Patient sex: M
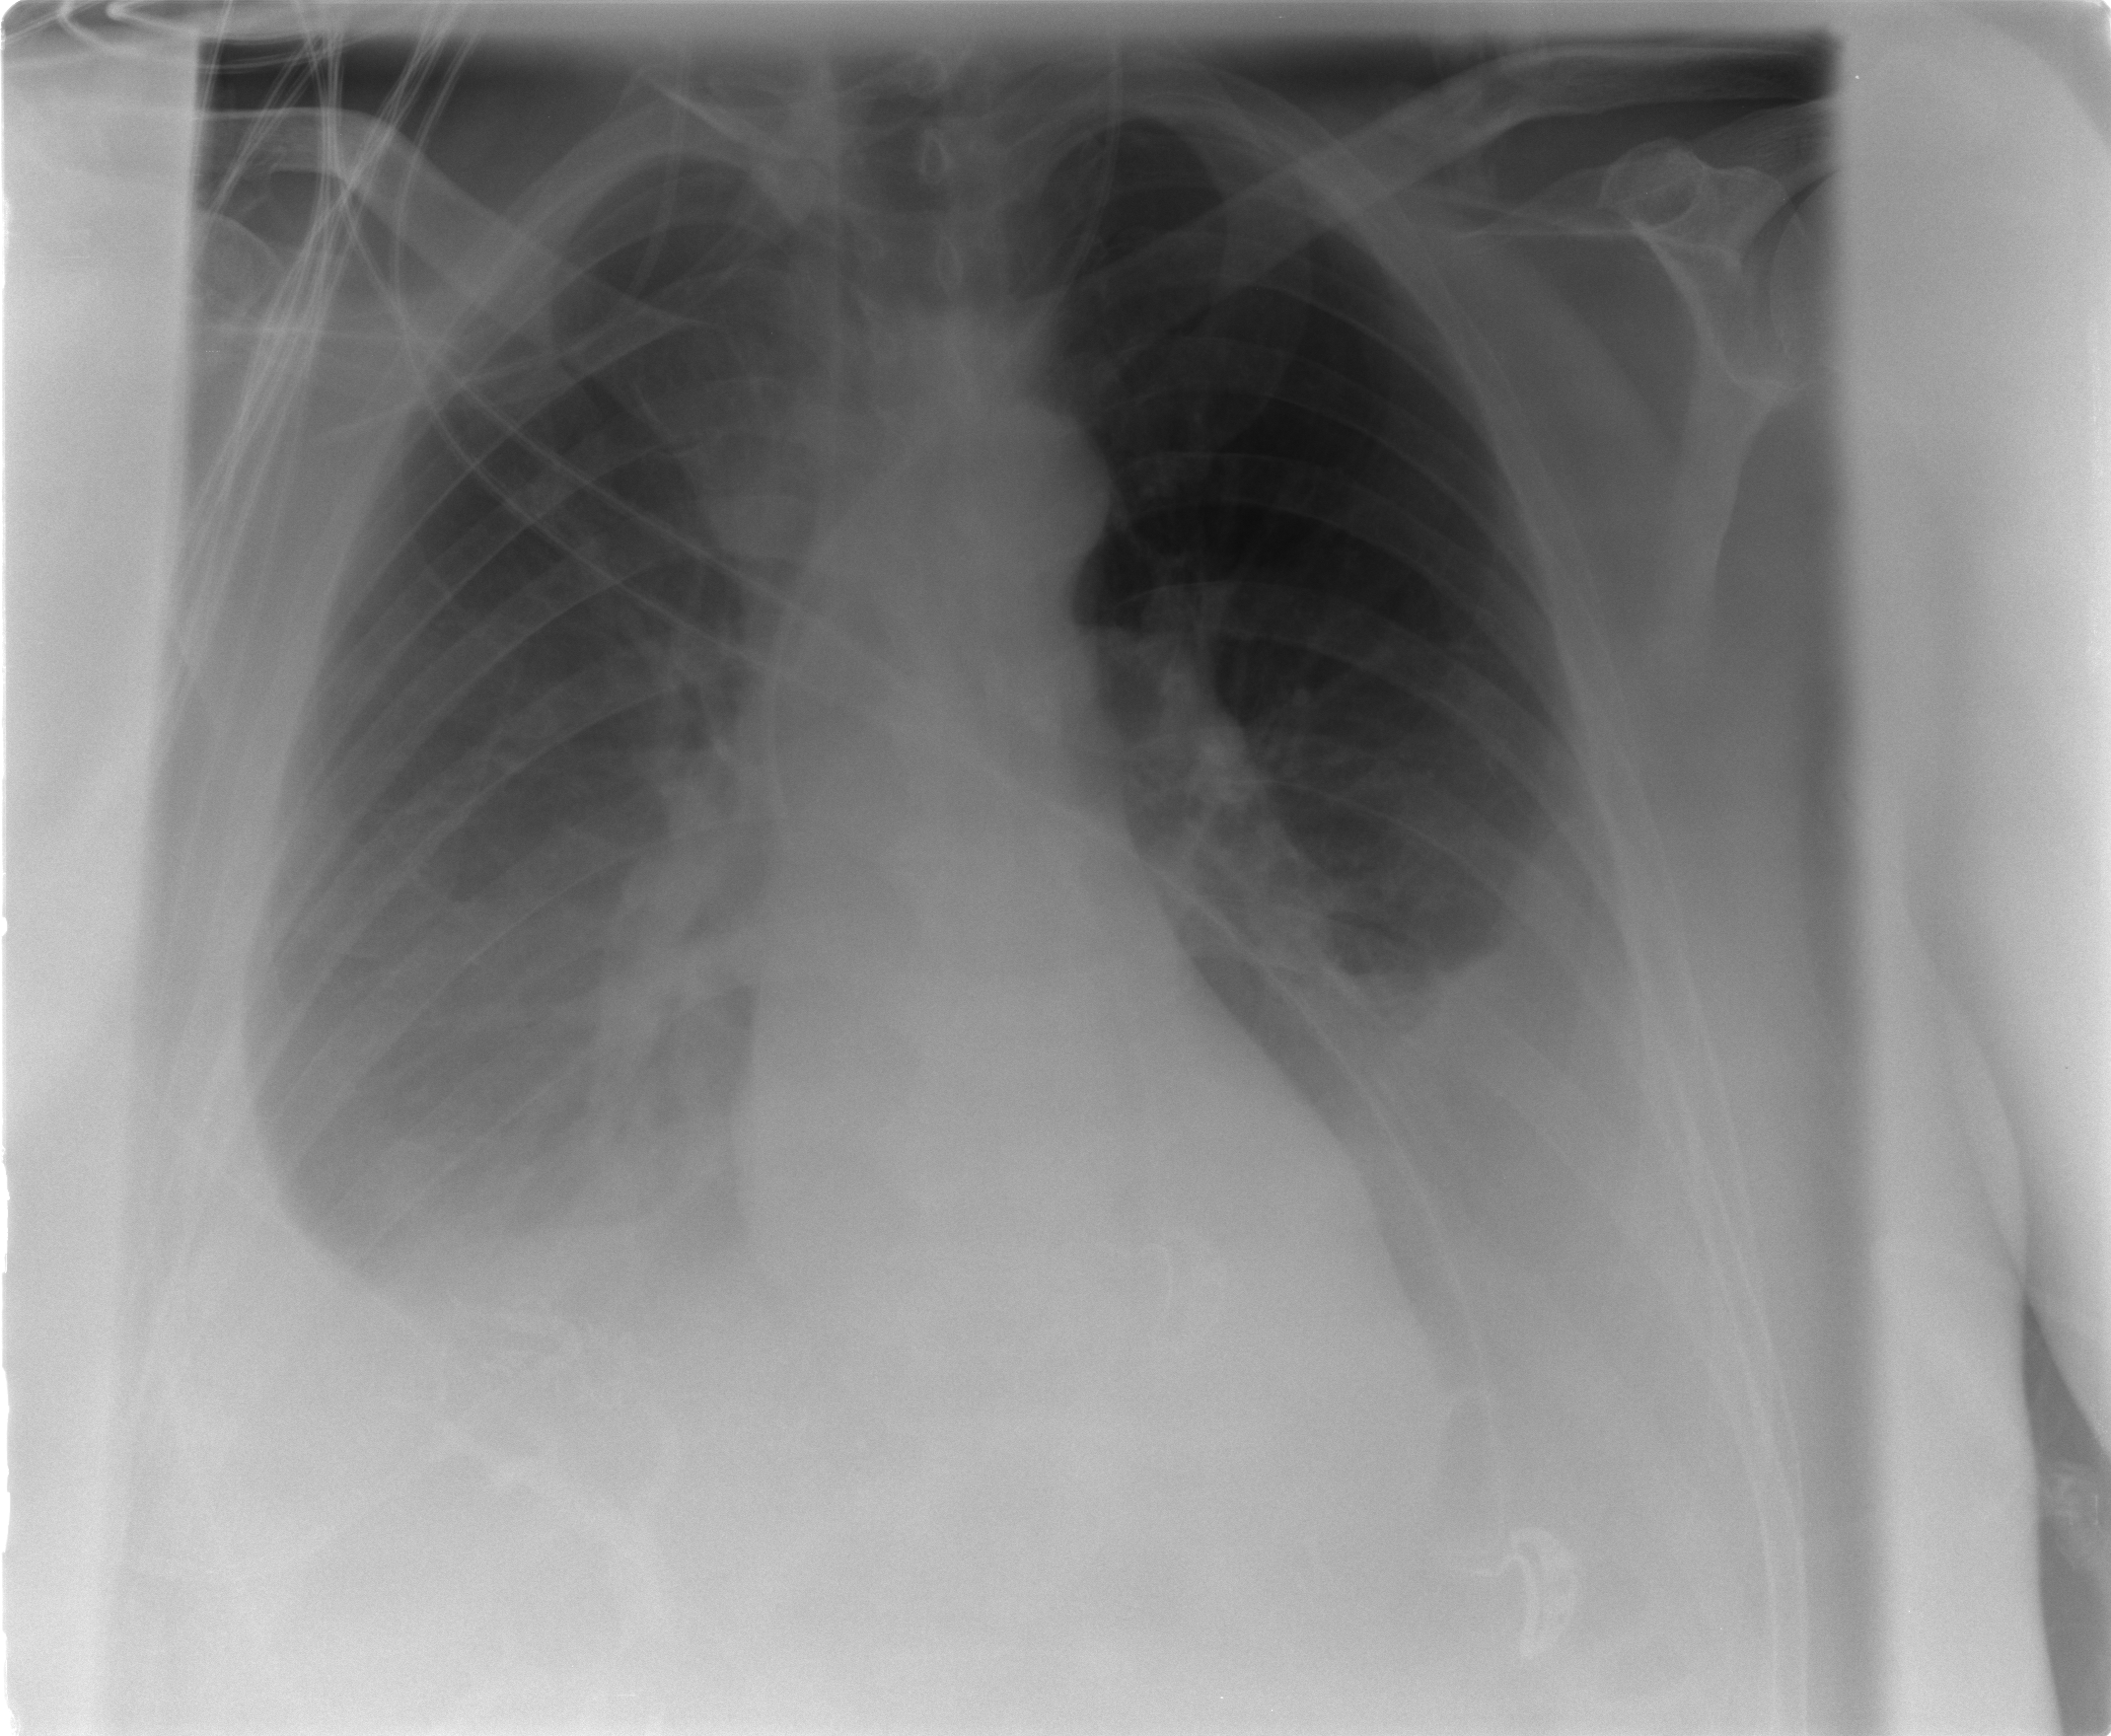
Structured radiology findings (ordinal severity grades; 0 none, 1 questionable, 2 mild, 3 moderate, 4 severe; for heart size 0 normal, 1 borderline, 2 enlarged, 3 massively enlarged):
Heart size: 0
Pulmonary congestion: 2
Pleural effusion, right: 2
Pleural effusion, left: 3
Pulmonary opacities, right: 0
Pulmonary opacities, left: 0
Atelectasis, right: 2
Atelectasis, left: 3